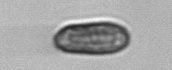
Label: Pseudochattonella_farcimen